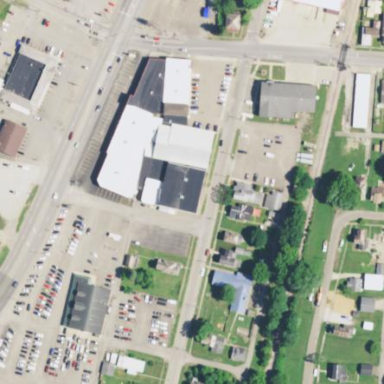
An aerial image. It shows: Retail building that houses furniture shop.